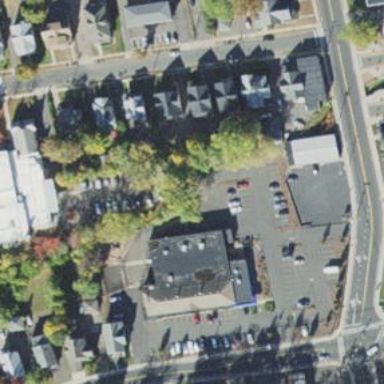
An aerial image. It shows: Asphalt parking area.